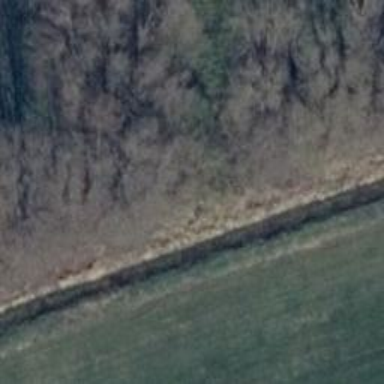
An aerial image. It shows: Row of deciduous broadleaved trees.